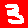
Digit: 3